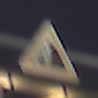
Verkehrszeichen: SteinschlagRechts
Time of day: Night
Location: Outdoor (Urban)
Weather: PartlyCloudy
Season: NotSpecified
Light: Artificial